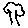
Label: tree